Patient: sex M, age 17
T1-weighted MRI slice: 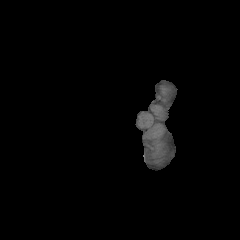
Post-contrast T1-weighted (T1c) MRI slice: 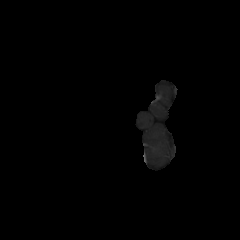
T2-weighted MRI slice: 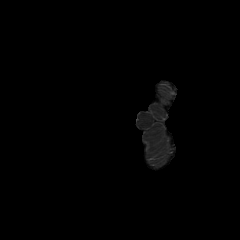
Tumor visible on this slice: no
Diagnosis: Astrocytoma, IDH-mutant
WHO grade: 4